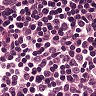
Metastatic tissue present: no